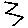
Label: zigzag